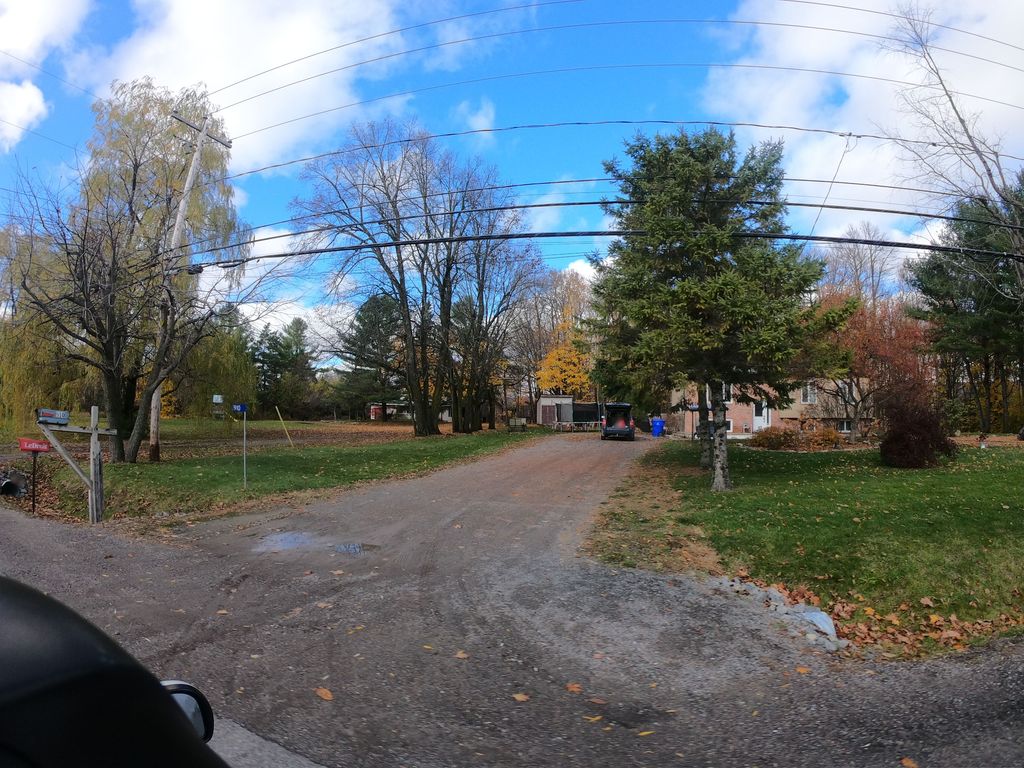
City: ottawa-gatineau